Field crop: maize
Growth stage: 2
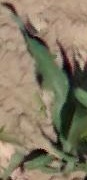
Species: maize